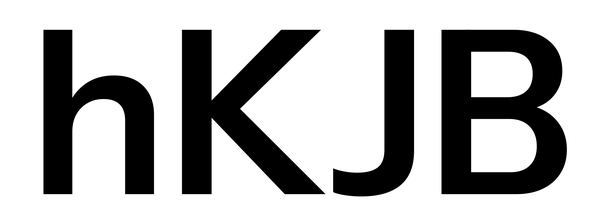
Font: InstrumentSans_SemiBold